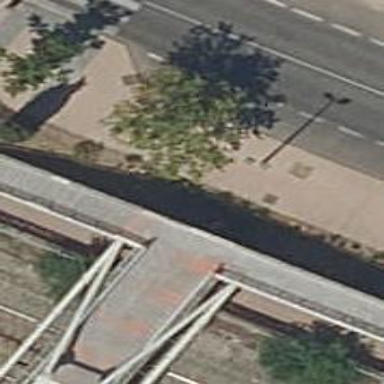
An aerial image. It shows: Path leading to bridge.